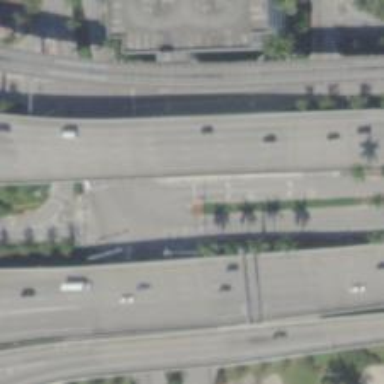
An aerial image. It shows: Primary link highway with asphalt surface.